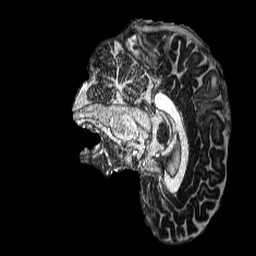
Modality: MP2RAGE
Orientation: sagittal